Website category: sports
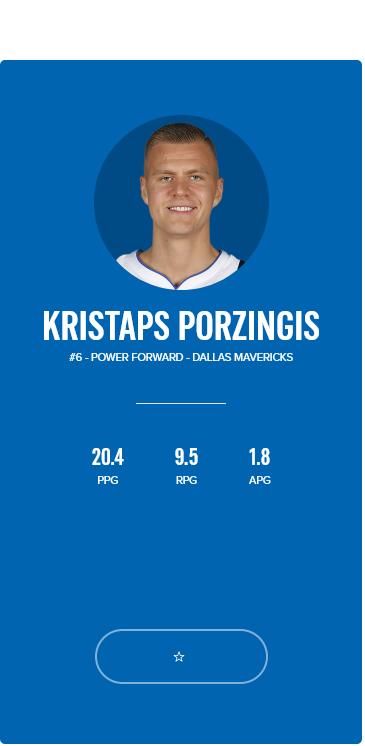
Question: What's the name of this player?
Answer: KRISTAPS PORZINGIS

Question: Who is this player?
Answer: KRISTAPS PORZINGIS

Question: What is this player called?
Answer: KRISTAPS PORZINGIS

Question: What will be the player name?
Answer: KRISTAPS PORZINGIS

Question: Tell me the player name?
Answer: KRISTAPS PORZINGIS

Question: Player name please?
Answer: KRISTAPS PORZINGIS

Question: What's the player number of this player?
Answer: #6

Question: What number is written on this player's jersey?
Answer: #6

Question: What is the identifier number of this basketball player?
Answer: #6

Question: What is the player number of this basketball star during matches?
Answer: #6

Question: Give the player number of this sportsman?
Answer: #6

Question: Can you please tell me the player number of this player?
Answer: #6

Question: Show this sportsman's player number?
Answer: #6

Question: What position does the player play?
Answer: POWER FORWARD

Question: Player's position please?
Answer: POWER FORWARD

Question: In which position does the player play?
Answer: POWER FORWARD

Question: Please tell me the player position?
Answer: POWER FORWARD

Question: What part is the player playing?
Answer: POWER FORWARD

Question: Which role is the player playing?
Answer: POWER FORWARD

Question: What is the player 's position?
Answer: POWER FORWARD

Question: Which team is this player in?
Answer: DALLAS MAVERICKS

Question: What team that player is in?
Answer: DALLAS MAVERICKS

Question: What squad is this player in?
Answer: DALLAS MAVERICKS

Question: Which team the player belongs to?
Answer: DALLAS MAVERICKS

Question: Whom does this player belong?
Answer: DALLAS MAVERICKS

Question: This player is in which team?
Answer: DALLAS MAVERICKS

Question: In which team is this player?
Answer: DALLAS MAVERICKS

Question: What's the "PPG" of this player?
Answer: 20.4

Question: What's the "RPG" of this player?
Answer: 9.5

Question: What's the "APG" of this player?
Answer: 1.8

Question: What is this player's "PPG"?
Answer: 20.4

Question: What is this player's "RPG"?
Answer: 9.5

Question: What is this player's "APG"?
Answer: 1.8

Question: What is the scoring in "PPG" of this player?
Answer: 20.4

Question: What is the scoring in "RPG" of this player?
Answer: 9.5

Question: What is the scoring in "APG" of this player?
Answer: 1.8

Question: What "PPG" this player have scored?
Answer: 20.4

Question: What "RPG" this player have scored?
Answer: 9.5

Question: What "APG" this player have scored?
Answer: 1.8

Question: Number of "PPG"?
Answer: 20.4

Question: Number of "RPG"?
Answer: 9.5

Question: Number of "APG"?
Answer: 1.8

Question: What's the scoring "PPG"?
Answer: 20.4

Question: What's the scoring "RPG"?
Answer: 9.5

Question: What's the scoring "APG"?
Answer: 1.8